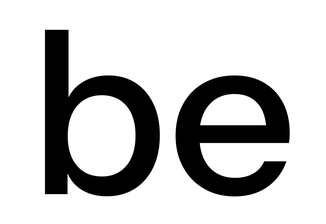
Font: InstrumentSans_Medium